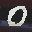
Label: 0